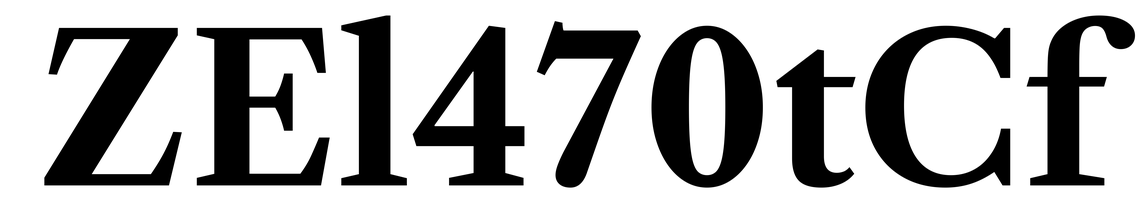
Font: LibreCaslonText_Bold